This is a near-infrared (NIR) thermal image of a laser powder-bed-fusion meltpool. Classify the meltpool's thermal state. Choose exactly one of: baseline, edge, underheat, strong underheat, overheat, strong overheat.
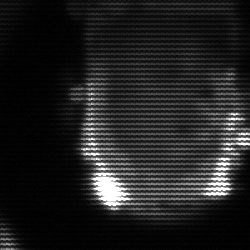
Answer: baseline